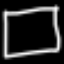
Label: square